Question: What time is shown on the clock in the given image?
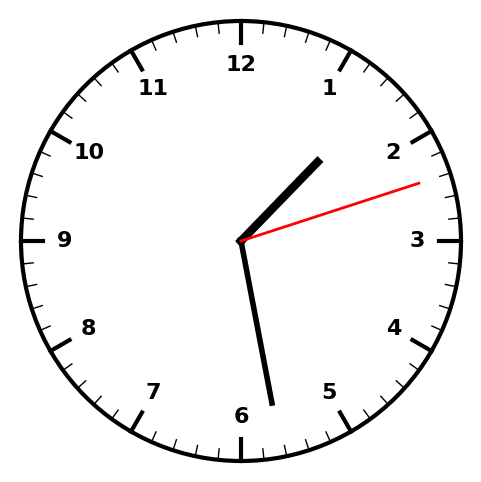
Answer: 01:28:12